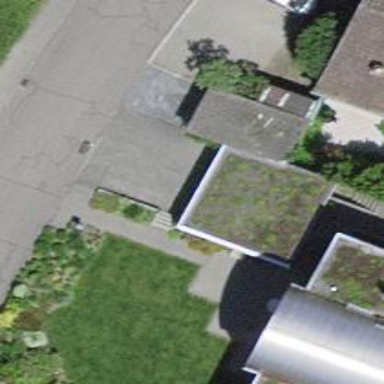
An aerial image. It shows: Garage.